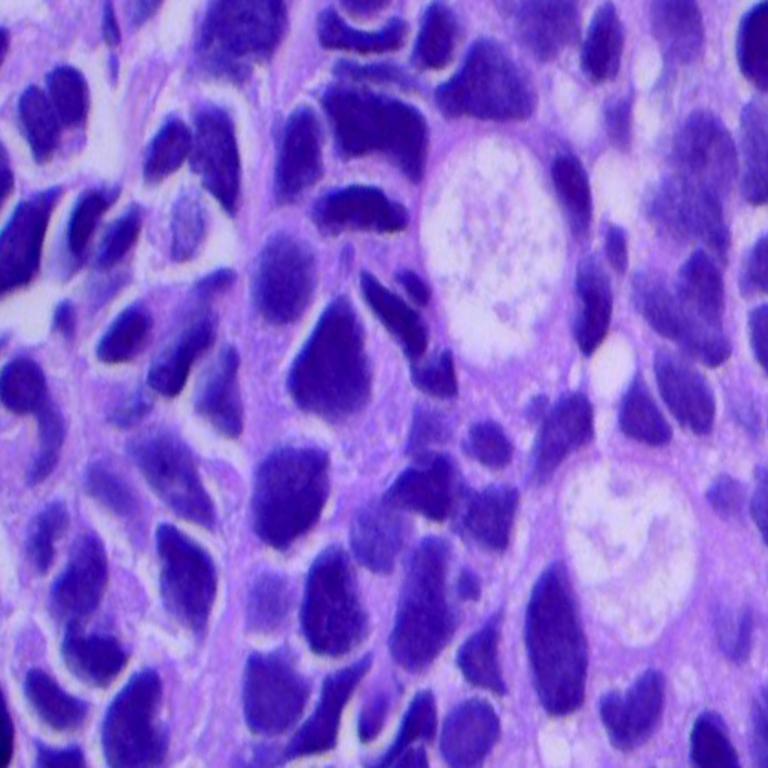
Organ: lung
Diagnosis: adenocarcinomas